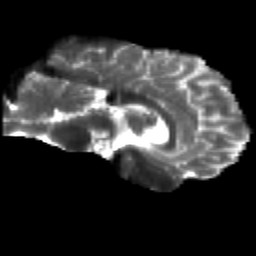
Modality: T2w
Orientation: sagittal
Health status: healthy
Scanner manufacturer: siemens
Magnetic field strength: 3 T
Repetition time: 10.6 s
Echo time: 0.092 s